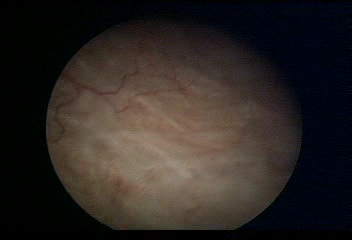
Modality: WLC
Class: Normal mucosa
Bladder cancer association: No